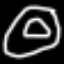
Label: donut